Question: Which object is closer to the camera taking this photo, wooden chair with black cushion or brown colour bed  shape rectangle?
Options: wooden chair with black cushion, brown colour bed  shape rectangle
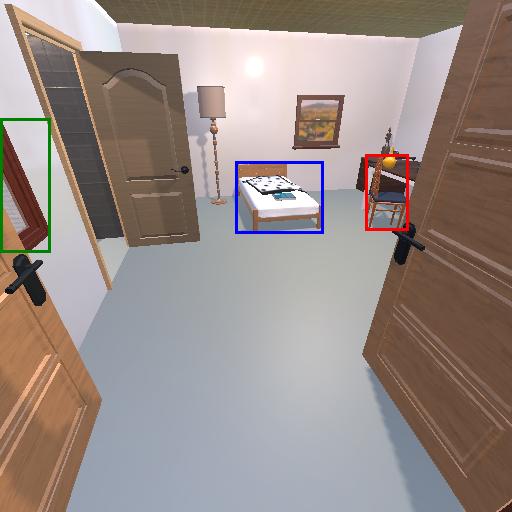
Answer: wooden chair with black cushion